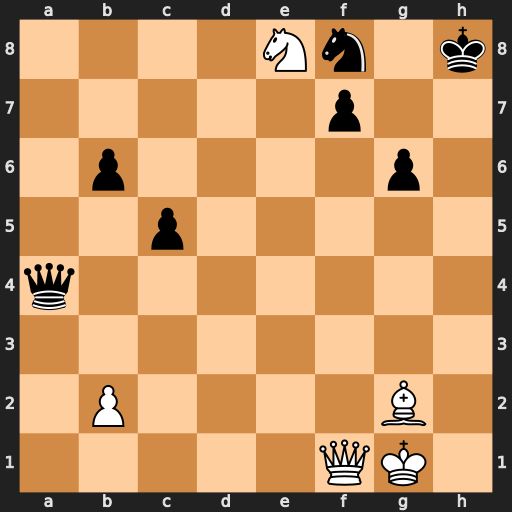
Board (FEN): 4Nn1k/5p2/1p4p1/2p5/q7/8/1P4B1/5QK1
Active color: w
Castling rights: -
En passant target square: -
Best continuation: Qf6+ Kg8 Qg7#